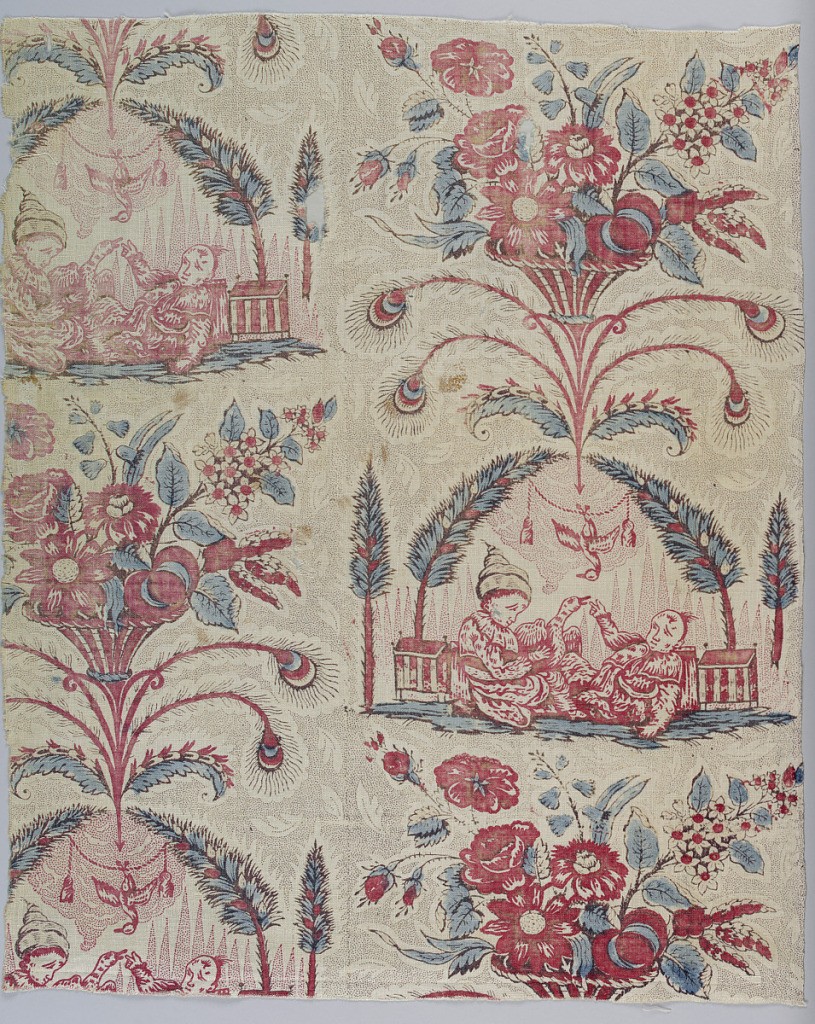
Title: Textile
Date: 18th century
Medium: cotton Technique: block printed on plain weave
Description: White ground printed in a Chinoiserie design in red, blue, and violet with a picotage background. Design shows two Chinese boys, one with a bird, seated below an arch formed by two formal trees in planters. Suspended head down from a cord between the trees is a duck. Above is a vase with feathers and flowers.